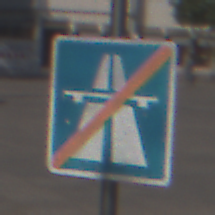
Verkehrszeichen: EndeAutbahn
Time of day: MorningAfternoon
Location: Outdoor (Urban)
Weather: Clear
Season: NotSpecified
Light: Natural